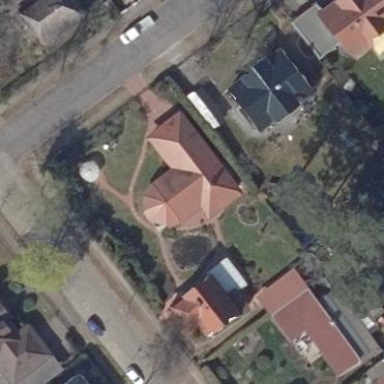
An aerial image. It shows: Hipped roof on residential building.